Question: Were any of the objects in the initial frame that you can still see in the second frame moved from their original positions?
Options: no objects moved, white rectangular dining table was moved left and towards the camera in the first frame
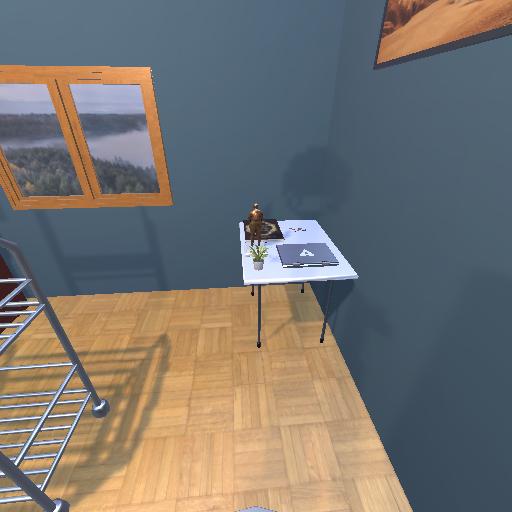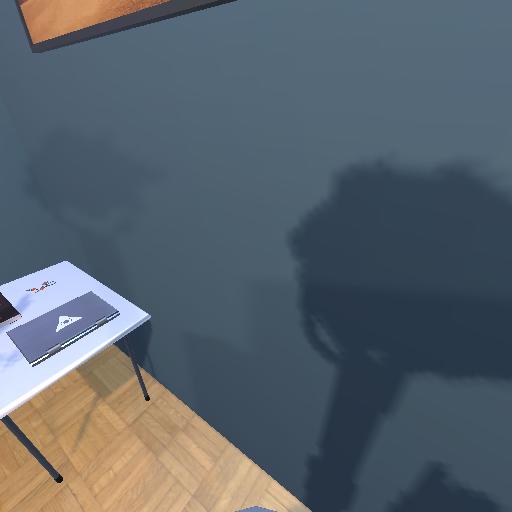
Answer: no objects moved